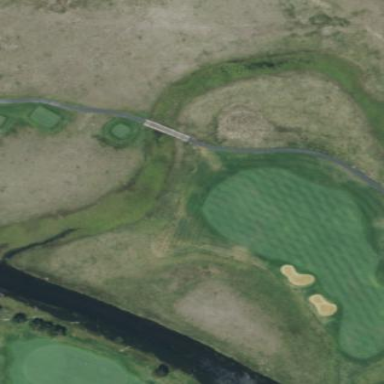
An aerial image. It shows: Grassy fairway on golf course.